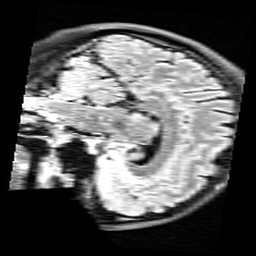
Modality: FLAIR
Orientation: sagittal
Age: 26
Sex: female
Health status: healthy
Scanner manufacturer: siemens
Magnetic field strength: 3 T
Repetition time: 9 s
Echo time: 0.088 s